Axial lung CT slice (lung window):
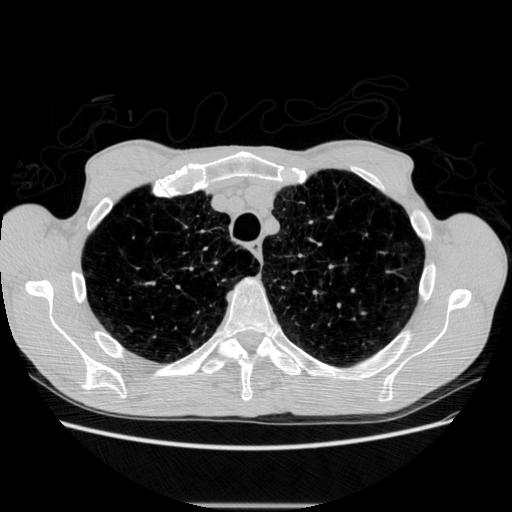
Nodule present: no